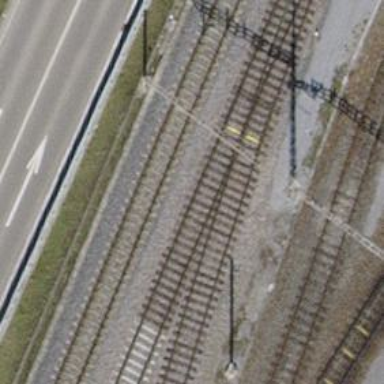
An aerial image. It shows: Railway siding with one electrified track and contact line for powering the train.